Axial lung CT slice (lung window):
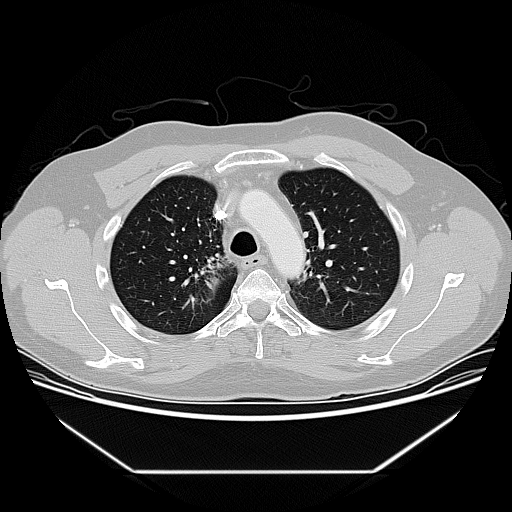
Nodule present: no